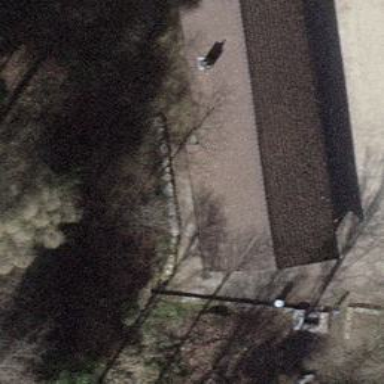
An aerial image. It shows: Hut.